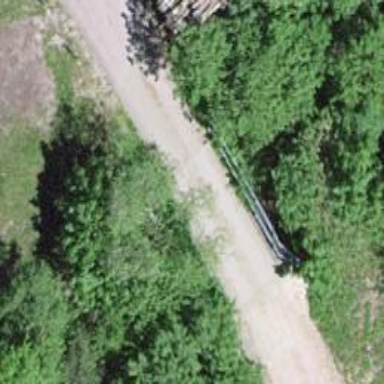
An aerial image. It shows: Service alley road with bridge.